Question: I'm playing about with PowerView at the moment and have run into a slight issue. I've got a line chart (below) but would really like to sort the legend (Keyword) depending on the latest value of the data point in the chart (currently sorts alphabetically).
Is this possible either a) within PowerView itself or b) by adding some sort of calculated column to the series table via DAX and defining that as the sort column in the underlying PowerPivot model?

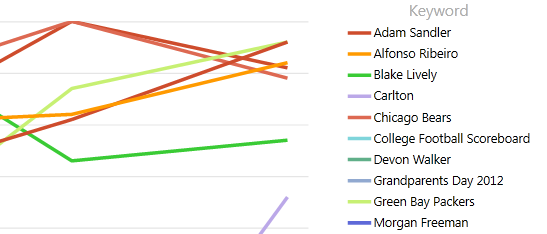
Answer: In the underlying Tabular model or PowerPivot workbook sourcing data into the Power View slate, change the sorting of the Keyword with another column representing your required condition. With 2012, you have the capability of sorting columns by other columns within the model/workbook.